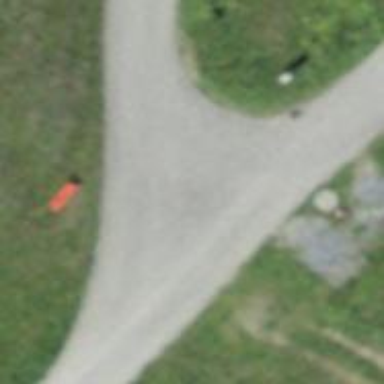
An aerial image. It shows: Paved driveway in residential area.